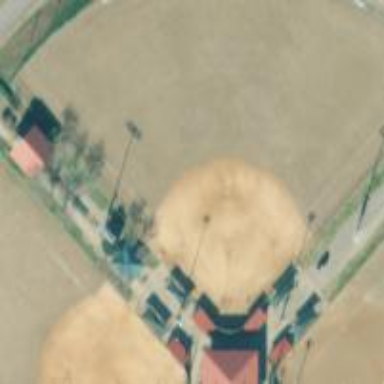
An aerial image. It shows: Baseball pitch for leisure and sports activities.